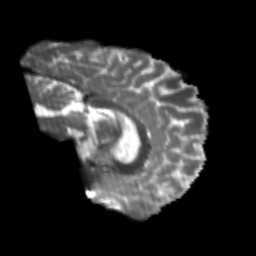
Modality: T2w
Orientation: sagittal
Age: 21
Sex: male
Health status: healthy
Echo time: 0.074 s